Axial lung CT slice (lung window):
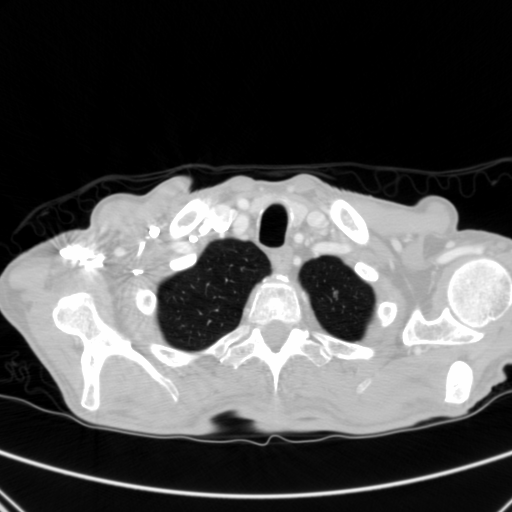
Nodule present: yes
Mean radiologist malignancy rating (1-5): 3